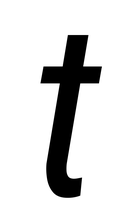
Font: Roboto-Italic_Condensed_Italic